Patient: sex M, age 62
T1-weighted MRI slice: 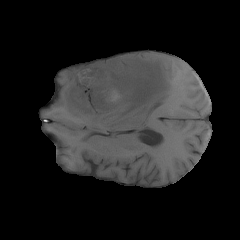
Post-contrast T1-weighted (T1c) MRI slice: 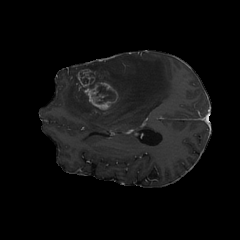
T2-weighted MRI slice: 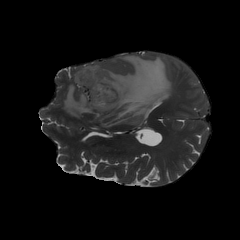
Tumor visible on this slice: yes
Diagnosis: Glioblastoma, IDH-wildtype
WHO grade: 4